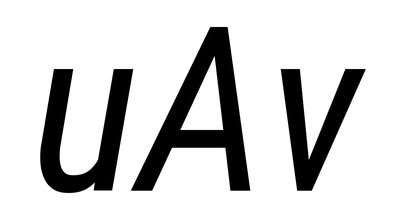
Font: Roboto-Italic_Condensed_Italic